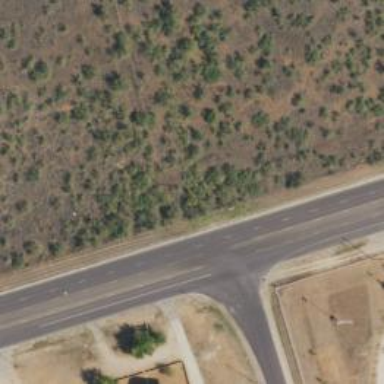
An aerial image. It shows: Primary highway.